Aerial crown-view tile of a tropical tree (Barro Colorado Island, Panama), acquired 20250915:
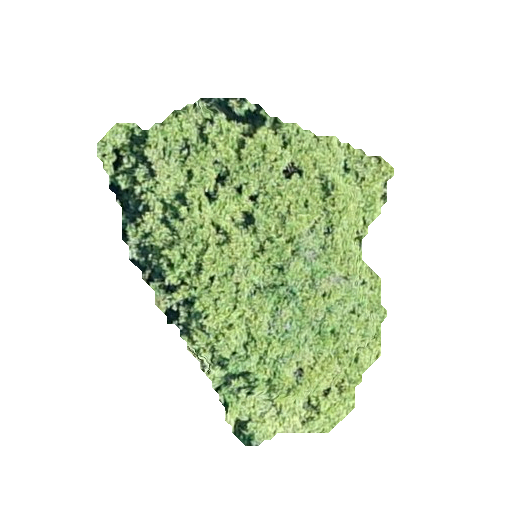
Species: Alseis blackiana
GBIF accepted scientific name: Alseis blackiana
Crown area: 97.449 m²